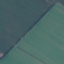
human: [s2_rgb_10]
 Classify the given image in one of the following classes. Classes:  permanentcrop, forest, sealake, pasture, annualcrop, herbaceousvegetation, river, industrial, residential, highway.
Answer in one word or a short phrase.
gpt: AnnualCrop